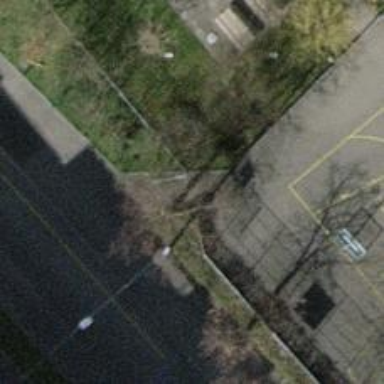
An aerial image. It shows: Entrance to school.